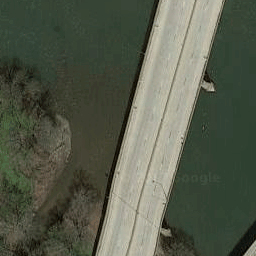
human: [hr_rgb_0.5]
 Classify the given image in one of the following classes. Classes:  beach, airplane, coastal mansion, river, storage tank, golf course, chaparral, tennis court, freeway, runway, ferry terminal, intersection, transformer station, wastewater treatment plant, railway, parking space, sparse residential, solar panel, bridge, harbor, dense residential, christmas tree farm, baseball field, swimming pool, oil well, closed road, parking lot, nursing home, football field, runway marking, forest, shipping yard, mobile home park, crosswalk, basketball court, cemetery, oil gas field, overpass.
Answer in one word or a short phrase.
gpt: bridge